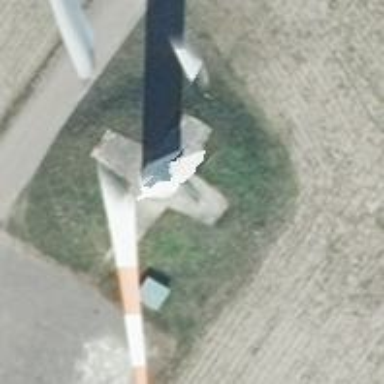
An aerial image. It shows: Wind power generator.